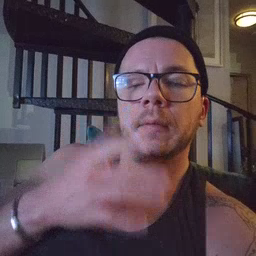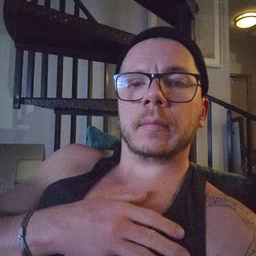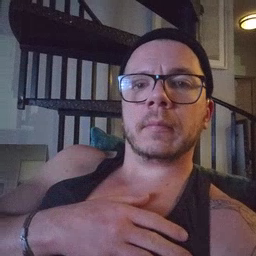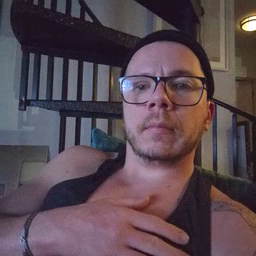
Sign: taste